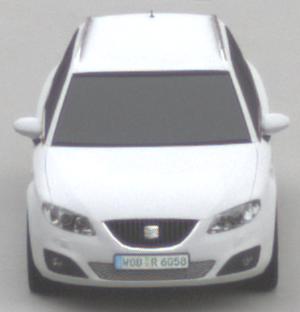
Make: SEAT
Model: Exeo ST 1.6
Detailed model: Exeo (3R) ST
Model produced from: 2010/05
Model produced until: 2010/08
Doors: 5
Color: white
Road condition: dry road
Daytime: midday
Contrast: low contrast